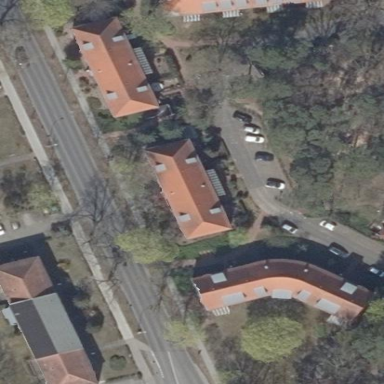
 containing apartments. The roof is oriented along the building."